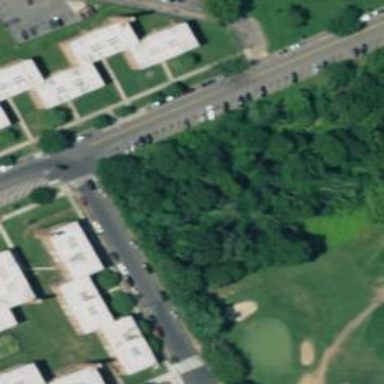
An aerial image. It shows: Grassy area designated as golf fairway.